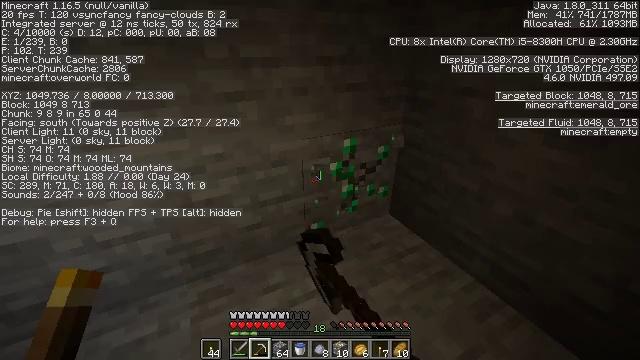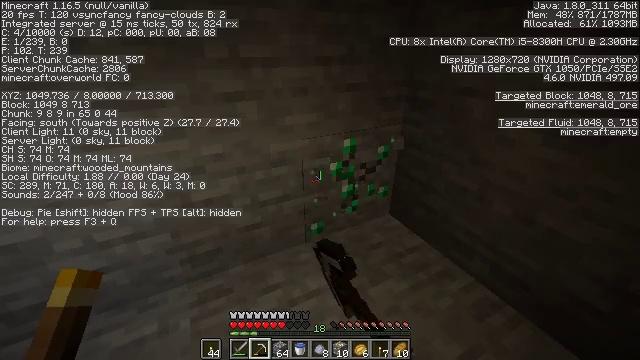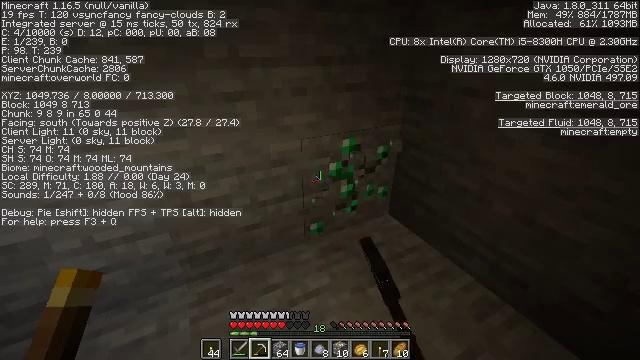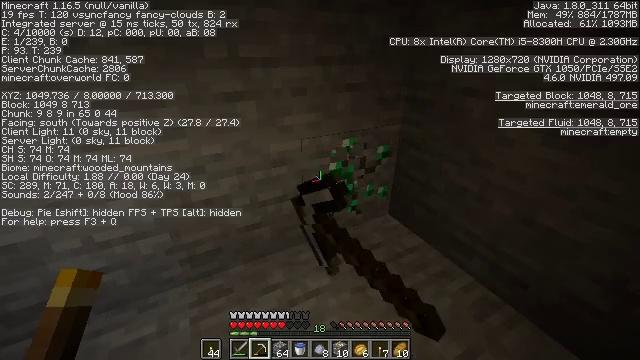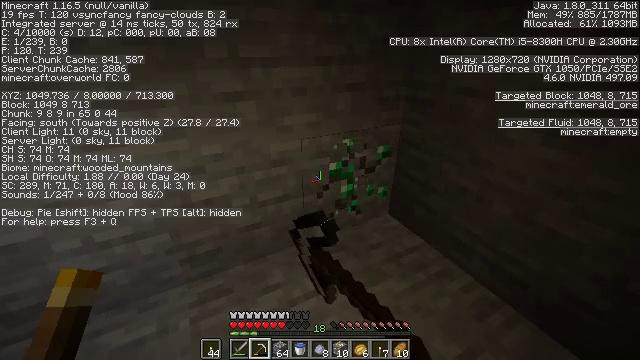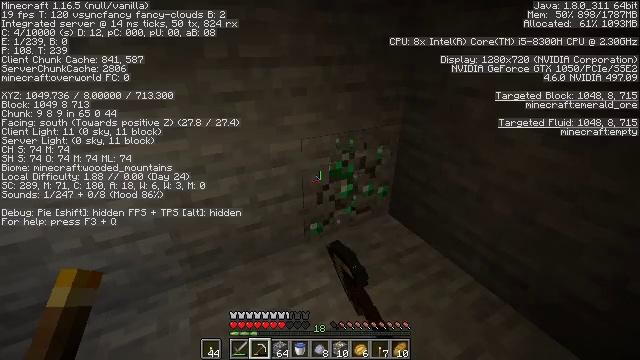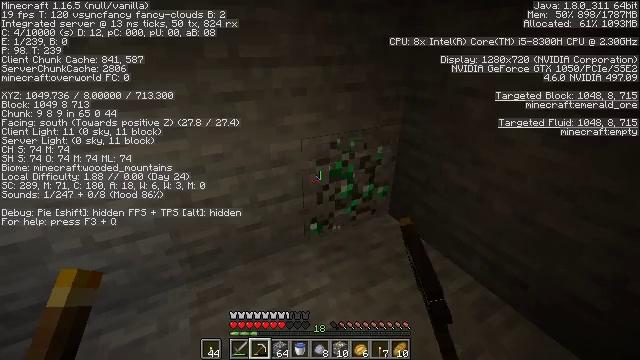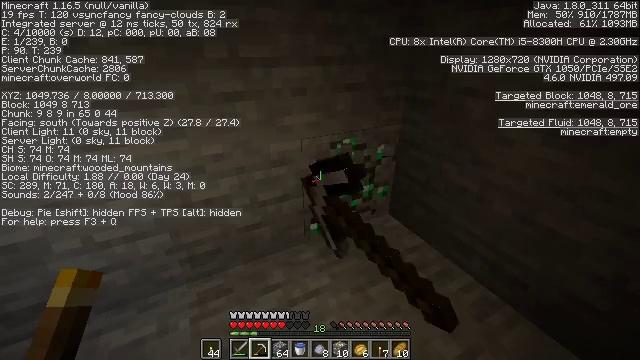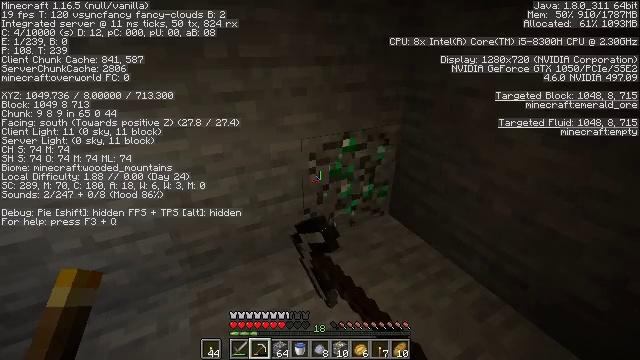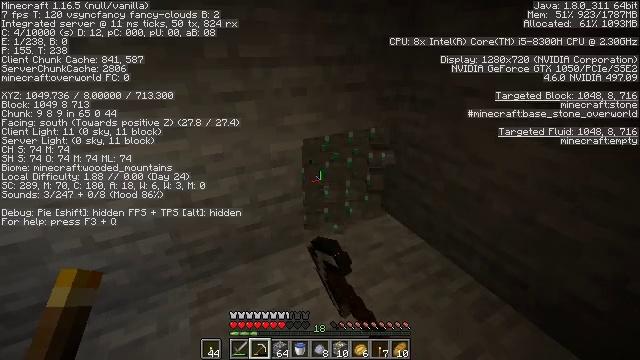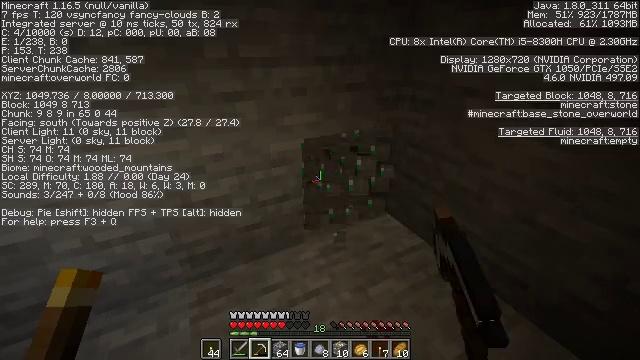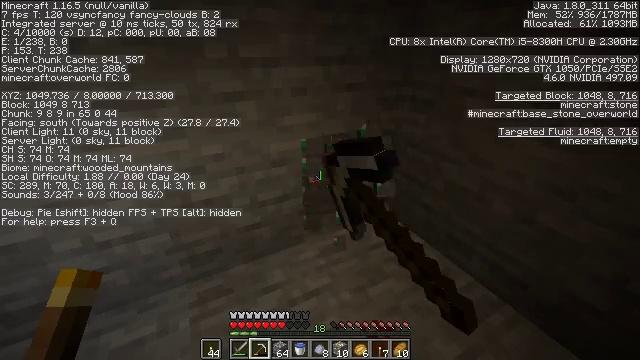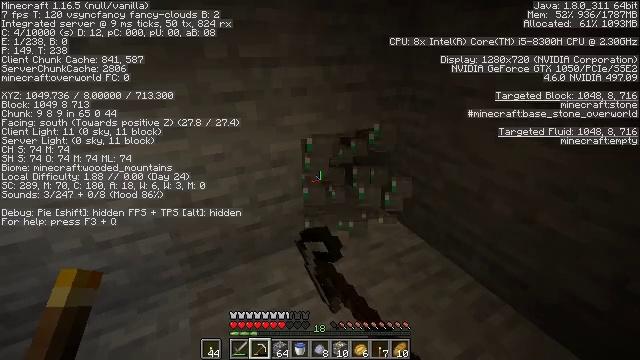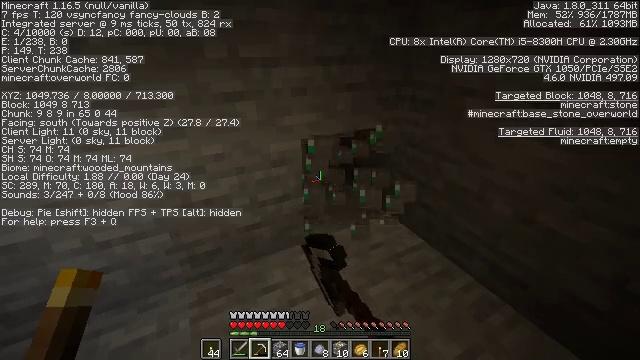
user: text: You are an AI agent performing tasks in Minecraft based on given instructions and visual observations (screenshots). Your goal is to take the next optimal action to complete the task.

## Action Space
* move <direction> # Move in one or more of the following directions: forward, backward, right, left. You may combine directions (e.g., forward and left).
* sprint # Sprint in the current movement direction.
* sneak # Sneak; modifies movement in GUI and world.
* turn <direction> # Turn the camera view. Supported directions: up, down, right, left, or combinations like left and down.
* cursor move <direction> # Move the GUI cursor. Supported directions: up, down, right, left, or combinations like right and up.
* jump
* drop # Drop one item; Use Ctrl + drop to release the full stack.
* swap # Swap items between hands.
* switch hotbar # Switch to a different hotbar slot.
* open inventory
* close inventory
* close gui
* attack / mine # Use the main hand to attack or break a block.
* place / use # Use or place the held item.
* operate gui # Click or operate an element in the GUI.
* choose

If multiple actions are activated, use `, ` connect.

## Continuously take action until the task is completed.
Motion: motion action
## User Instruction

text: Find and break the emerald ore.
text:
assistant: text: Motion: attack / mine
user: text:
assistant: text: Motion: attack / mine
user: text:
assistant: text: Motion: attack / mine
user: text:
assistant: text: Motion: attack / mine
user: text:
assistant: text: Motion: attack / mine
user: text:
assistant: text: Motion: attack / mine
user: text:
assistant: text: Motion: attack / mine
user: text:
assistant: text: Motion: attack / mine
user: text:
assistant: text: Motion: attack / mine
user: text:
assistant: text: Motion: attack / mine
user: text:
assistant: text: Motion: attack / mine
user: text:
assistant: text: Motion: attack / mine
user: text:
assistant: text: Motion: attack / mine
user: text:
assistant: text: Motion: attack / mine